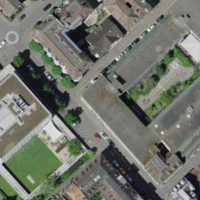
EUNIS habitat code: 54
Species observed at this site:
Allium ursinum